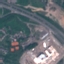
Label: Highway